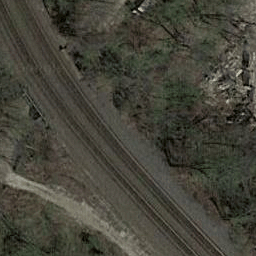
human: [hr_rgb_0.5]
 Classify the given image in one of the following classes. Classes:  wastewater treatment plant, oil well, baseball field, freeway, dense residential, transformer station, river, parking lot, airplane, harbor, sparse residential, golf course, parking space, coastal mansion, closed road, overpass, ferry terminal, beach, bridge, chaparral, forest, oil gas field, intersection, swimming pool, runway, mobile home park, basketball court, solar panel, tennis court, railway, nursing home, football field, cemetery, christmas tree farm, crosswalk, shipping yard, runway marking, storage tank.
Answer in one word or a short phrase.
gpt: railway